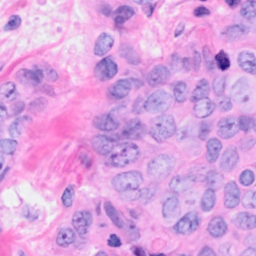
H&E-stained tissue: Breast